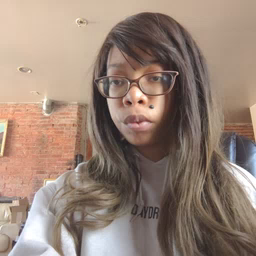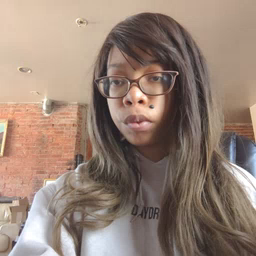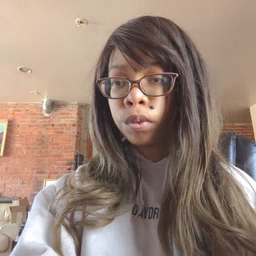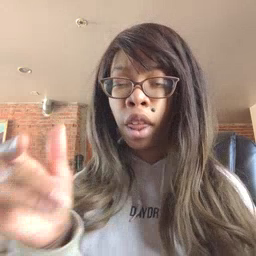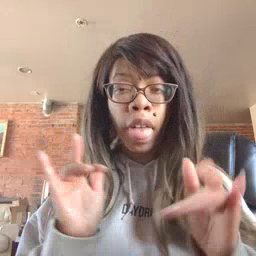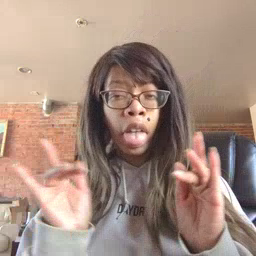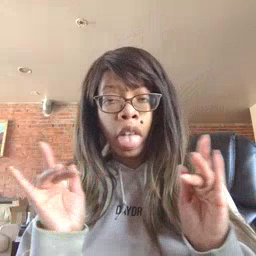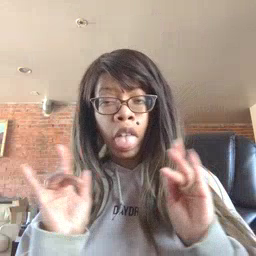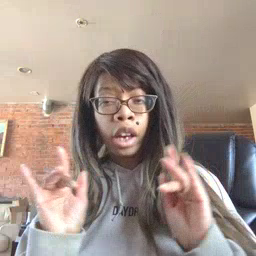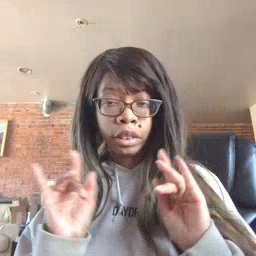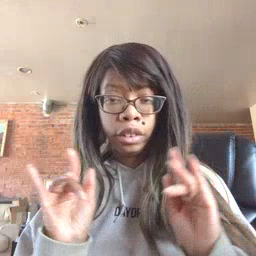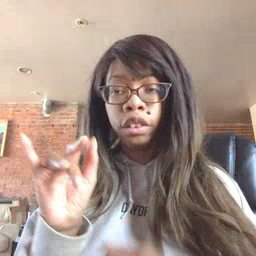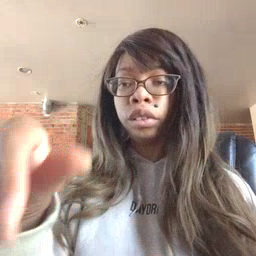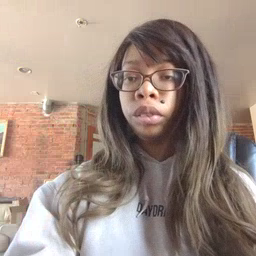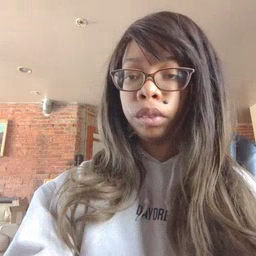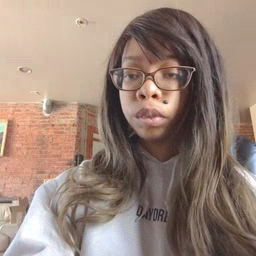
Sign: yucky